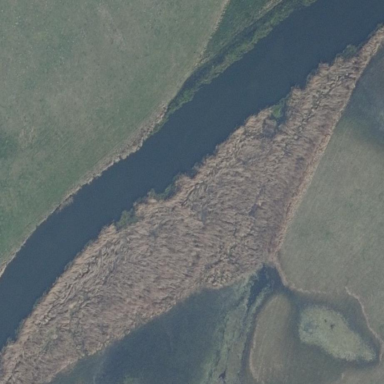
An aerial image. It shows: Reedbed in wetland area.